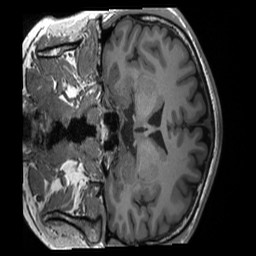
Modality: T1w
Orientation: coronal
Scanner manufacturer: siemens
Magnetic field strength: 3 T
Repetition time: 2.4 s
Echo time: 0.00224 s